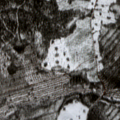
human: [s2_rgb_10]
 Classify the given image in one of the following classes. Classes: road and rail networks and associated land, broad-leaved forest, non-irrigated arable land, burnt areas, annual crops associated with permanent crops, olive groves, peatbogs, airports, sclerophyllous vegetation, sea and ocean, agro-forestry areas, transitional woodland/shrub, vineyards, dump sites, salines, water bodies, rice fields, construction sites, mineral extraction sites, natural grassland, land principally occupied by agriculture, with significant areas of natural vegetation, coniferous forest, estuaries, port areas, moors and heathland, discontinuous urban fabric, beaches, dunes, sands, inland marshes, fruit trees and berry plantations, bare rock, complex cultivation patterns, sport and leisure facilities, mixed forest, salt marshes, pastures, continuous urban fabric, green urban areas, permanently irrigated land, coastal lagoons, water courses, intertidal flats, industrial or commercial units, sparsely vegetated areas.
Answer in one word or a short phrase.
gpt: coniferous forest, mixed forest, transitional woodland/shrub